Aerial crown-view tile of a tropical tree (Barro Colorado Island, Panama), acquired 20241112:
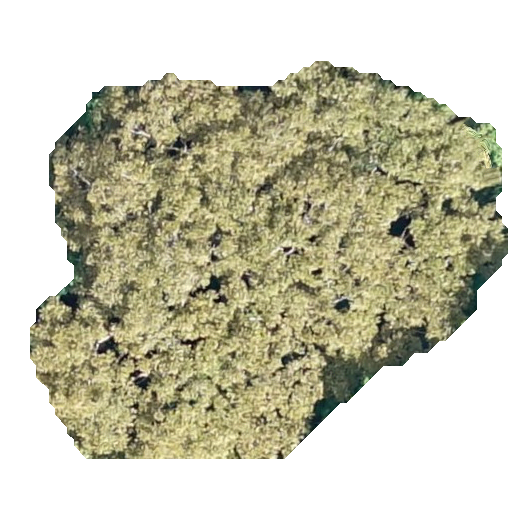
Species: Dipteryx oleifera
GBIF accepted scientific name: Dipteryx oleifera
Crown area: 223.555 m²